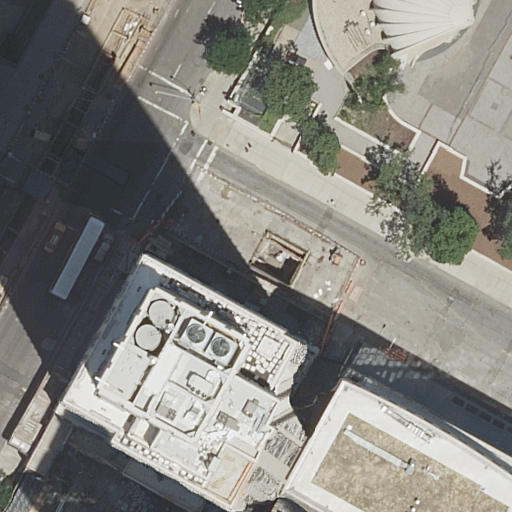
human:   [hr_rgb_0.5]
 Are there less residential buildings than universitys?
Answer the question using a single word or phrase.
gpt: no

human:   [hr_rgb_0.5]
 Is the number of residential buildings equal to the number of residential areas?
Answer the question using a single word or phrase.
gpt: no

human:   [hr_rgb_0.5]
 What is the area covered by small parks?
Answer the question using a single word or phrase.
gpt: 0m2

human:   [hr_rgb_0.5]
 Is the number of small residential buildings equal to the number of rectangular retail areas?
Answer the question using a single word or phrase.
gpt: no

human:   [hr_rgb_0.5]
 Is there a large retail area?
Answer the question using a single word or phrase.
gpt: yes

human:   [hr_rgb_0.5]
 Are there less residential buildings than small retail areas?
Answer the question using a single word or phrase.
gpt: no

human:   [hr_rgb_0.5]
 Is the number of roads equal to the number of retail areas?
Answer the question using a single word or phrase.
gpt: no

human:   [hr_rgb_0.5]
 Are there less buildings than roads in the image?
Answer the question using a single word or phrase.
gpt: no

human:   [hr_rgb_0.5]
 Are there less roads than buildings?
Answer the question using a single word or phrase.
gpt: yes

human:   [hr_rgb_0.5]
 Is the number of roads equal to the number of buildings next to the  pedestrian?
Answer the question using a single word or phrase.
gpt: no

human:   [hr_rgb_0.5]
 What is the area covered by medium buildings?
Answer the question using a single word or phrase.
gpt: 323m2

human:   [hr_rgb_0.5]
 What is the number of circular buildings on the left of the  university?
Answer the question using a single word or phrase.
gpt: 0

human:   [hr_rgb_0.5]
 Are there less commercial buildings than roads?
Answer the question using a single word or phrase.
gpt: yes

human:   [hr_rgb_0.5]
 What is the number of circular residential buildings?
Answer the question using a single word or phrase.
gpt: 0

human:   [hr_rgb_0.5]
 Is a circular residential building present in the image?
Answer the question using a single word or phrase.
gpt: no

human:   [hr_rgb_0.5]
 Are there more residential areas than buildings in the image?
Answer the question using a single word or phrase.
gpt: no

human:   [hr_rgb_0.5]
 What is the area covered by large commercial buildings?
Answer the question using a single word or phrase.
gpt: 0m2

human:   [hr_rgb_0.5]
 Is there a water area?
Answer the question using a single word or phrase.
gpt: no

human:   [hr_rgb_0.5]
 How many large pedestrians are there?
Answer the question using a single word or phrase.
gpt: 1

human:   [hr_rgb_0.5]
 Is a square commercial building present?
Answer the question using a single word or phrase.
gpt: no

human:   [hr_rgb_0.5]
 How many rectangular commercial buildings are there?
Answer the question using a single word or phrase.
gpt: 0

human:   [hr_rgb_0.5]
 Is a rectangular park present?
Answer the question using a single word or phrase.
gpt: yes

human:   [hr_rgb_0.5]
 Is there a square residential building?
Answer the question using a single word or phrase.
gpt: no

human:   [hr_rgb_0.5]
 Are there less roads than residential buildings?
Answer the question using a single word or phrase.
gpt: no

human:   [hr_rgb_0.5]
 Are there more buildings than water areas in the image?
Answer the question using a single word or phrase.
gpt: yes

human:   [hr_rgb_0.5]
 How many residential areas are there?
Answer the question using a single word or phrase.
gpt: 1

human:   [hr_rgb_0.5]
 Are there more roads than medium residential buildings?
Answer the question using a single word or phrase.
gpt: yes

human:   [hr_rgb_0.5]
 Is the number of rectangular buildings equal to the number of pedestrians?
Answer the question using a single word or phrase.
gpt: yes

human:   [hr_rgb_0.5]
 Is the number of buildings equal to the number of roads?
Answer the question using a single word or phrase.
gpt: no

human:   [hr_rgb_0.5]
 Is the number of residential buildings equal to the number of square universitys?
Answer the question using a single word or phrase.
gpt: no

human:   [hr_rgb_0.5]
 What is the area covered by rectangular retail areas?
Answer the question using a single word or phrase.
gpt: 8157m2

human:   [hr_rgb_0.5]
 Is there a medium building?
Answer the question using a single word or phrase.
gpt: yes

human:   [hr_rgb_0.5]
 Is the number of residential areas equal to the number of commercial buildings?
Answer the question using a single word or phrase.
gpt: no

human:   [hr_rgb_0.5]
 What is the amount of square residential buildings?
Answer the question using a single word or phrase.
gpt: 0

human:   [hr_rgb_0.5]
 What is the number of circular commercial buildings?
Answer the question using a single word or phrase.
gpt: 0

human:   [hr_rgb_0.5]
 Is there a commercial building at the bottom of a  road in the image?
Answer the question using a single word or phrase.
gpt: no